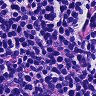
Metastatic tissue present: no